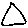
Label: triangle